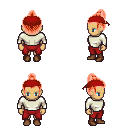
a pixel art fantasy rpg character, female body template, human, tanned skin, white long-sleeve shirt, red pants, red short topknot hairstyle, red bandana, brown shoes, four views (front, back, left, right), 2x2 character sprite sheet, small pixel art, hard edges, no anti-aliasing